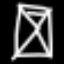
Label: hourglass